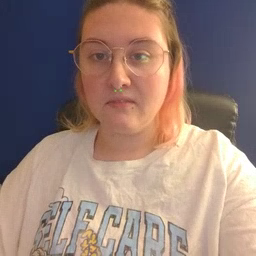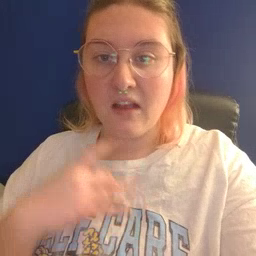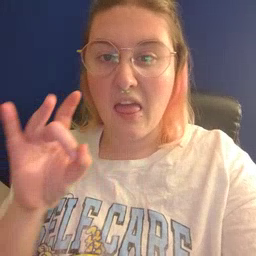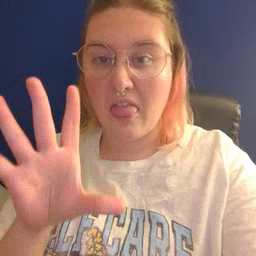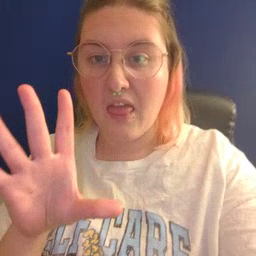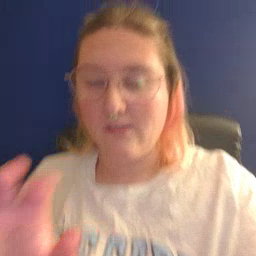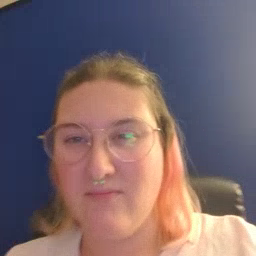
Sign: yucky